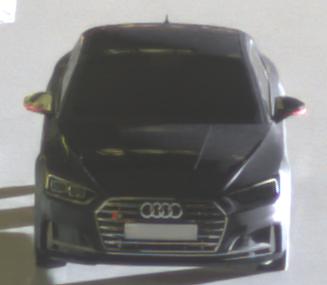
Make: Audi
Model: S5 Sportback
Detailed model: 8T Facelift
Model produced from: 2011
Model produced until: 2016
Doors: 5
Color: black
Road condition: wet road
Daytime: night
Contrast: high contrast